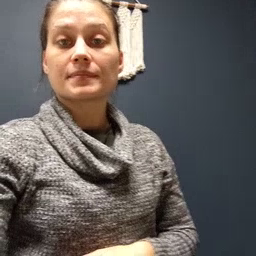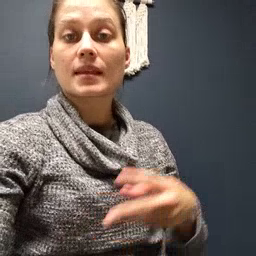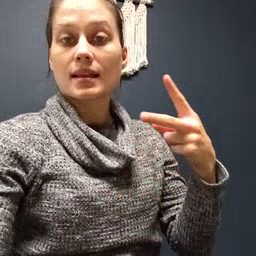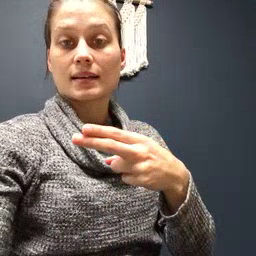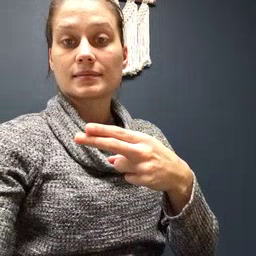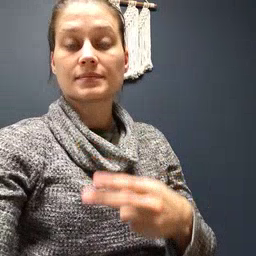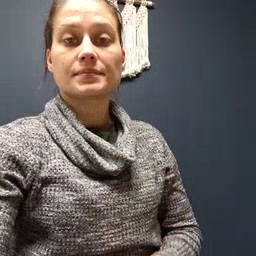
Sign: cut